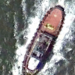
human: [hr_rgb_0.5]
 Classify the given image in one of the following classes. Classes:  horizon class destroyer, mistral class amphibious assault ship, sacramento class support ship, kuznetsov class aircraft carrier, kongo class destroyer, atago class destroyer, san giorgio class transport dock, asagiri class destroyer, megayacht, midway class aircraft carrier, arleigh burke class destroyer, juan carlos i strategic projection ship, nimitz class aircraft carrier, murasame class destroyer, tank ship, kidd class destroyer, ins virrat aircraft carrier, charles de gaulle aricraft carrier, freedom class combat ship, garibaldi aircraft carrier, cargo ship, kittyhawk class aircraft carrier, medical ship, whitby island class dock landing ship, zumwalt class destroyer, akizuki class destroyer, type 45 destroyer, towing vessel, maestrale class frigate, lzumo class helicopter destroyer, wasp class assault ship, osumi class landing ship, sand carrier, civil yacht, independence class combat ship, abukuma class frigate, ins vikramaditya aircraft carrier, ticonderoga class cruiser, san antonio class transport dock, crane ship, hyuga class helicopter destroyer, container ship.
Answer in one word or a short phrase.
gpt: Towing vessel